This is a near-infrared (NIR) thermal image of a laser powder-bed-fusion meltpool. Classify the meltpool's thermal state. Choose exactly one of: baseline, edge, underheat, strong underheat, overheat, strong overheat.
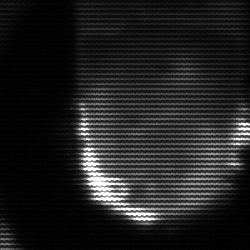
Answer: baseline